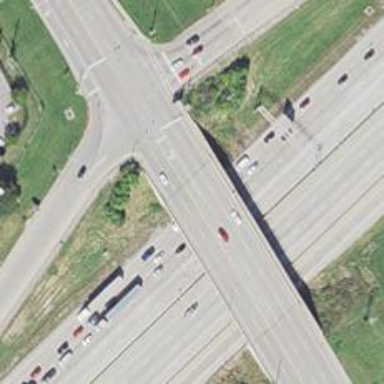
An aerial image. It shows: Secondary road with bridge.